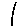
Label: line